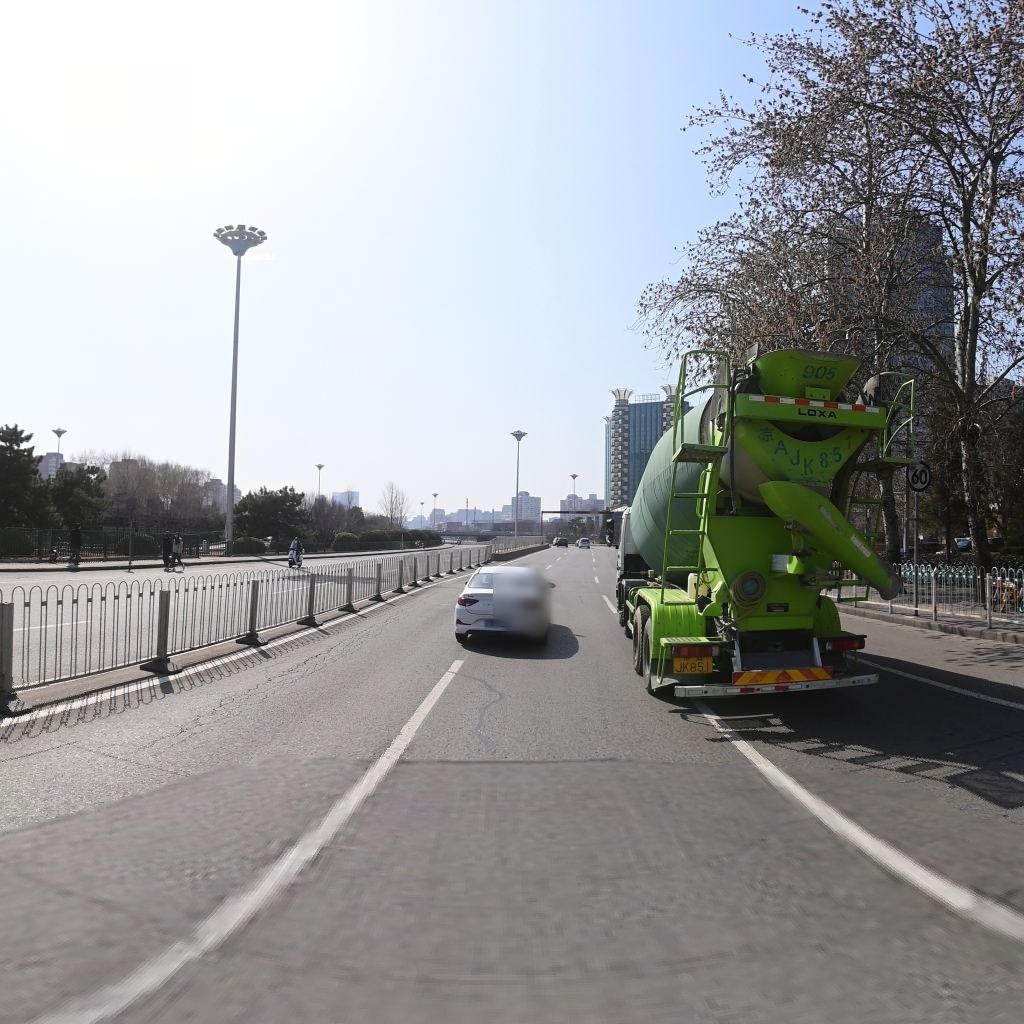
Region: Chaoyang
Road damage annotations: longitudinal patch, alligator crack, transverse crack, longitudinal crack